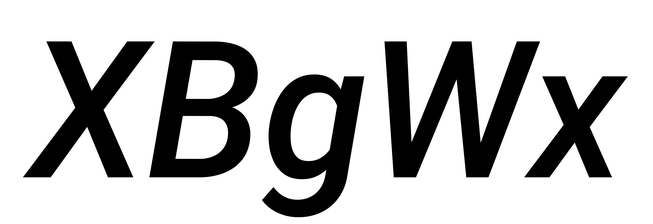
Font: Roboto-Italic_Medium_Italic